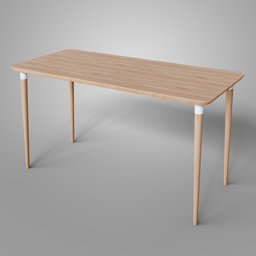
Label: furniture